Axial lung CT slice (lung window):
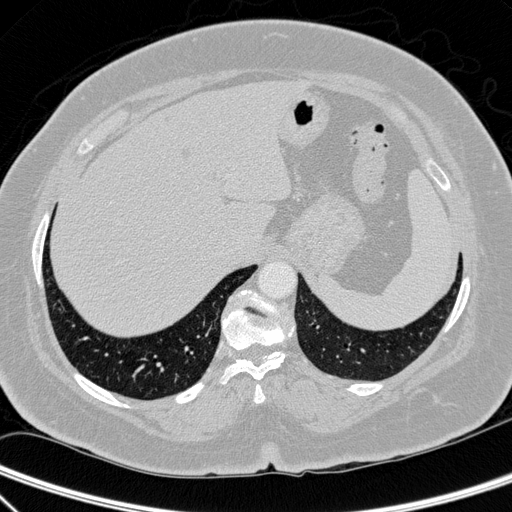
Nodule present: no